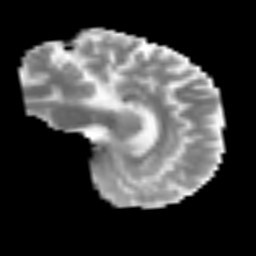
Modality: MD
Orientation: sagittal
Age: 54
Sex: male
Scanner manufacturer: siemens
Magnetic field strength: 3 T
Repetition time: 3.2 s
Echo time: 0.081 s